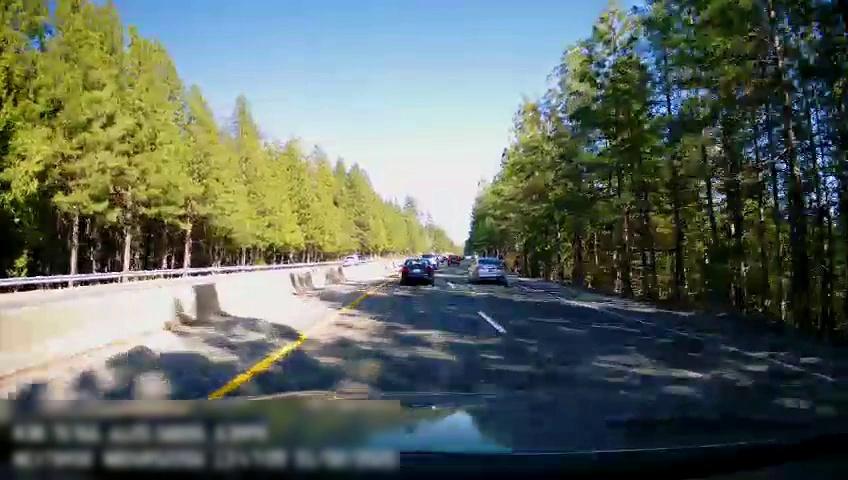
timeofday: Day
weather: Sunny
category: Drivable Space
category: Drivable Space
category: Vehicles | SUV
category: Vehicles | Car
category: Vehicles | SUV
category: Vehicles | Car
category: Vehicles | Car
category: Lanes | Current Lane
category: Lanes | Current Lane
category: Lanes | Alternate Lane